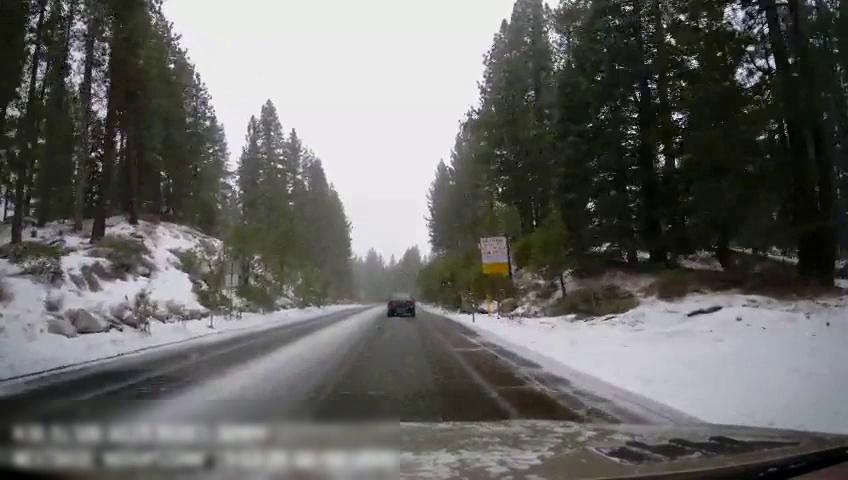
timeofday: Day
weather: Snowy
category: Drivable Space
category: Vehicles | Car
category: Lanes | Opposite Lane
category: Lanes | Opposite Lane
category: Lanes | Current Lane
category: Traffic | Signs
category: Traffic | Signs